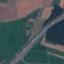
Label: Highway